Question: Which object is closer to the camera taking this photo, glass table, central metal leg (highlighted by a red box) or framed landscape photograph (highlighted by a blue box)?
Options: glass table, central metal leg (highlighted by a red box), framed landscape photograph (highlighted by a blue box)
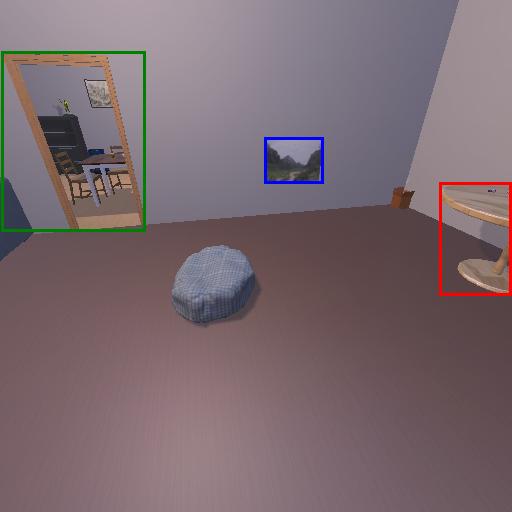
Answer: glass table, central metal leg (highlighted by a red box)